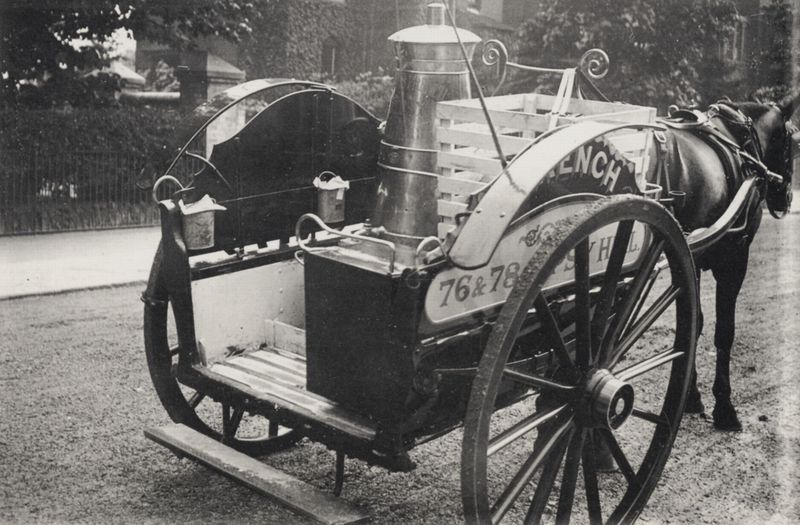
Titel: Ambulanter Milchwagen
Künstler: Francois Emile Zola
Schlagwörter: wasser, weiß, bäume, stadt, grau, holz, jahrhundertwende, licht, schwarz, strasse, gebäude, haus, weg, zaun, zylinder, alt, häuser, gitter, esel, karren, ofen, pferd, räder, garten, kanne, krug, deutschland, hufe, sattel, zaumzeug, zügel, schrift, pflaster, last, transport, hecke, einspänner, kutsche, speichen, werbung, ziehen, karre, rad, wagen, wagenrad, dampf, zahlen, korb, metall, stufe, stufen, tee, bretter, tor, foto, fotografie, photographie, schild, maschine, bürgersteig, gehsteig, milch, brett, geschirr, buchstaben, deichsel, kiste, fass, photo, küche, efeu, suppe, bottich, pferdegespann, eimer, gespann, fotographie, kannen, nabe, tritt, station, kessel, schwaz, fuhrwerk, pferdekutsche, pferdewagen, dampfmaschine, kandarre, teer, feuerwehr, kutschpferd, pumpe, holzkiste, trittbrett, french, lieferung, löchwagen, löschwagen, löschzug, milchmann, milchwagen, schokolad, trirr, wahr, einachser, rade, 76, 86, getränck, pferd+